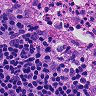
Metastatic tissue present: yes